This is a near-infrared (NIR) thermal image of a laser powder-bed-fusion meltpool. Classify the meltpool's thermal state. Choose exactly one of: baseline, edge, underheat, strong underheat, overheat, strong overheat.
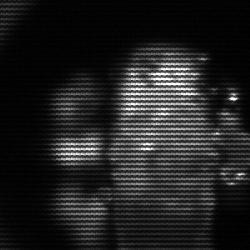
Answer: strong underheat